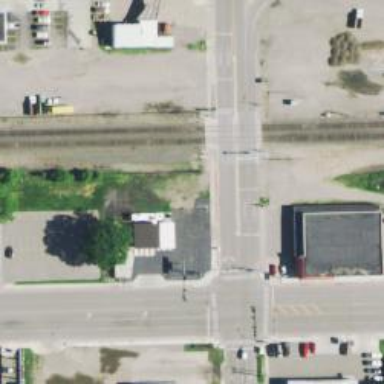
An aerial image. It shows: Railway crossing.